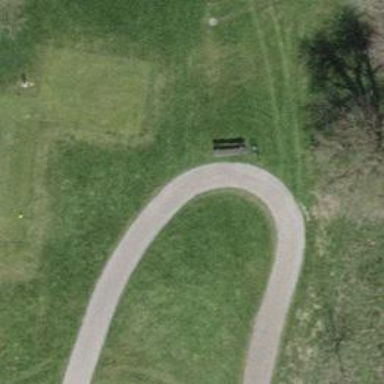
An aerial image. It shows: Bench for seating.